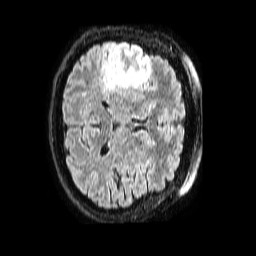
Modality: FLAIR
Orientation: axial
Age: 50
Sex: female
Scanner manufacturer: philips
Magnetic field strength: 1.5 T
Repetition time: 4.8 s
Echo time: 0.3 s